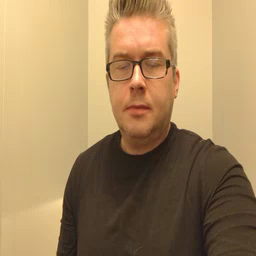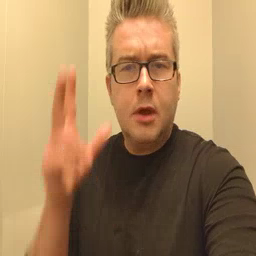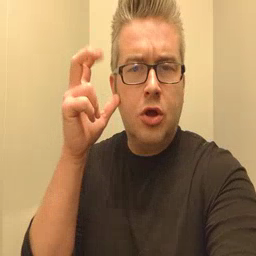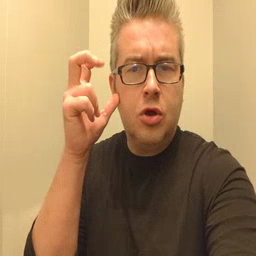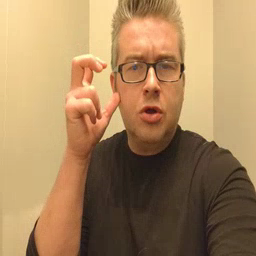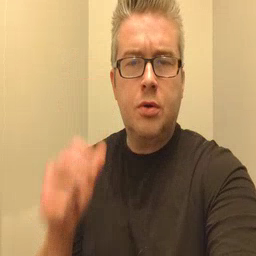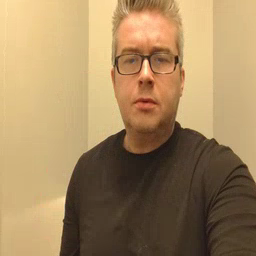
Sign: hear